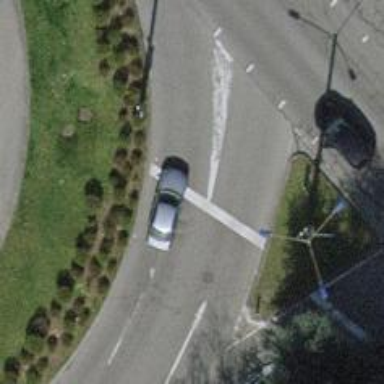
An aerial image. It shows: Secondary link road with asphalt surface.